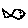
Label: fish